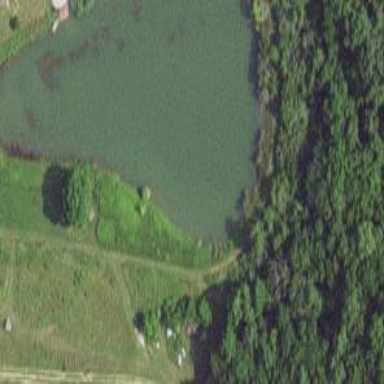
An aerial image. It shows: Peaceful pond surrounded by nature.